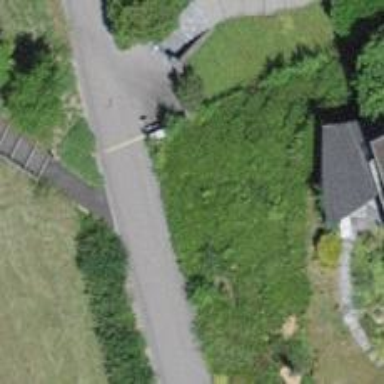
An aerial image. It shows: Residential road with asphalt surface and no sidewalk.